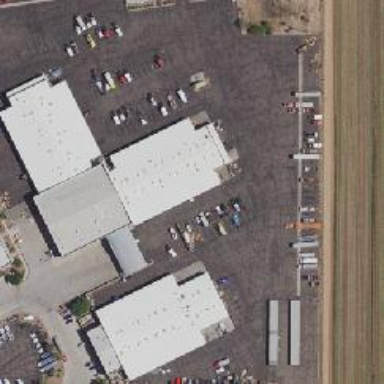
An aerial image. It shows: Car repair shop located in building.